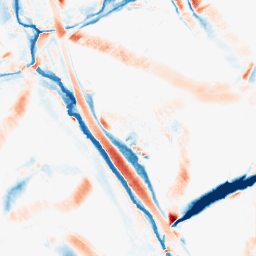
Category: morphological
Decomposition family: morphological_diamond
Decomposition parameters: operation: average
radius: 15
Upsampling method: sinc_blackman
Upsampling parameters: scale: 4
kernel_size: 8
Upsampling scale: 4